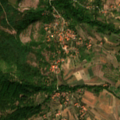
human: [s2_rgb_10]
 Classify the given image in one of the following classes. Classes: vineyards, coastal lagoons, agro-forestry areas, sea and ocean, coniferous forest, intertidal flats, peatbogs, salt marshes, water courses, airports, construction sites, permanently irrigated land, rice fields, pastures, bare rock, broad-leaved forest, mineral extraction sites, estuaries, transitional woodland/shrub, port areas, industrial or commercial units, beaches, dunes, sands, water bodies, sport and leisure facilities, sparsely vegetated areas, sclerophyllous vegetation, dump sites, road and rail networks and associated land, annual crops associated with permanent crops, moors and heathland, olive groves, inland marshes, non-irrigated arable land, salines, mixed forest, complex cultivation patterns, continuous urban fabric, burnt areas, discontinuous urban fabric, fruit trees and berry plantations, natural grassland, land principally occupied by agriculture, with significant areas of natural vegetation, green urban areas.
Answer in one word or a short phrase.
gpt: complex cultivation patterns, land principally occupied by agriculture, with significant areas of natural vegetation, broad-leaved forest, transitional woodland/shrub